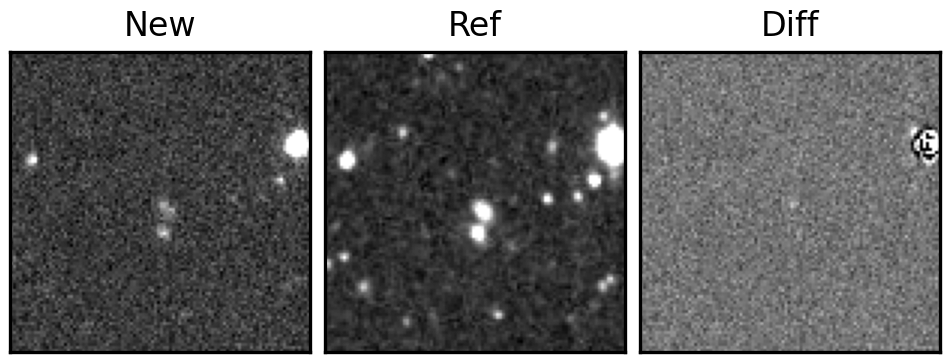
Label: real